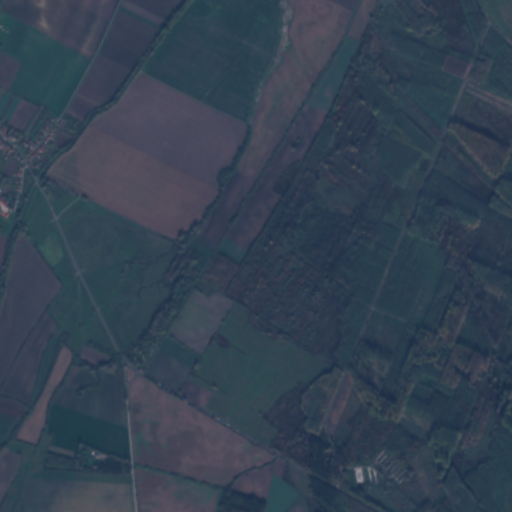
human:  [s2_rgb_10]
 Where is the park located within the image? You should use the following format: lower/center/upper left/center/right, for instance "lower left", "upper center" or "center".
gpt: The park is located in the upper left of the image.
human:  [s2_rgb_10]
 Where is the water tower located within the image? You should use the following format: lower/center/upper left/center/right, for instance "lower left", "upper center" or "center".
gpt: The water tower is located in the lower right of the image.
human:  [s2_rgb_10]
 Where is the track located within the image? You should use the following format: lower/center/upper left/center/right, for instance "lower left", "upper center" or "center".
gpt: There is no track in the image.